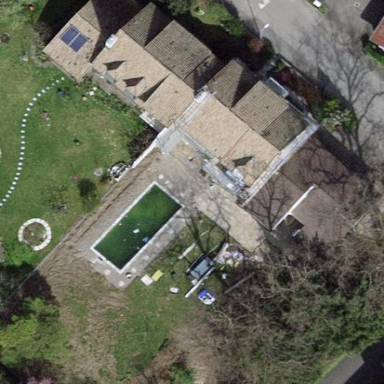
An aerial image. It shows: Garden enclosed by fence.